四年级 · 立体几何学
（2022 秋・仪征市期末）用小正方体搭一个几何体, 从三个方向看到的图形如图所示, 摆这个立体图形需要 $\qquad$个小正方体。

从上面看

从左面看

从正面看
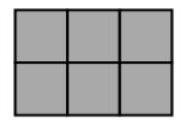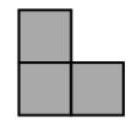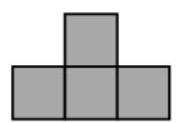
答案: 解 用小正方体搭一个几何体, 从三个方向看到的图形如图所示, 摆这个立体图形需要 7 个小正方体。
故答案为: 7。